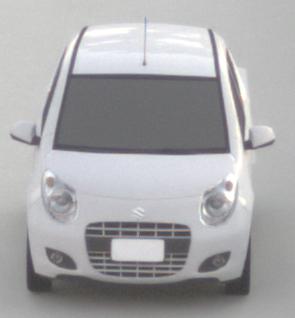
Make: Suzuki
Model: Alto 1.0
Detailed model: Alto (V)
Model produced from: 2011/02
Model produced until: 2011/03
Doors: 5
Color: white
Road condition: dry road
Daytime: sunrise or sunset
Contrast: low contrast